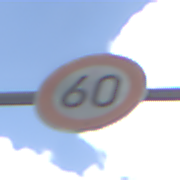
Verkehrszeichen: Geschwindigkeit60
Umgebung: Outdoor, Suburban
Tageszeit: MorningAfternoon
Wetter: PartlyCloudy
Licht: Natural
Jahreszeit: NotSpecified
Kontrast: LowContrast